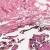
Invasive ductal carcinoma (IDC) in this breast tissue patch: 0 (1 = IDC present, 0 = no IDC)